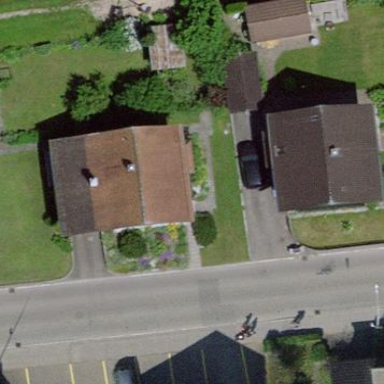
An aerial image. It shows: Detached building with gabled roof oriented across.